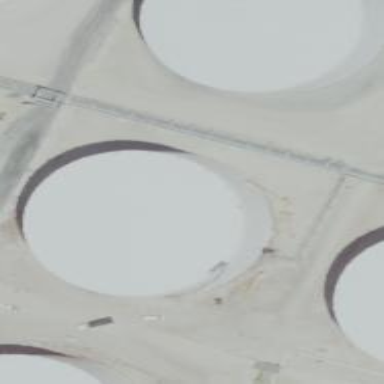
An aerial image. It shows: Building with storage tank.